Question: Yesterday, I have a problem with 'CGRectMake', which I already posted here: <URL>
It is caused by having Auto Layout enabled in my project, so I have disabled it. Case closed...but today, when I run my project on the 3.5 inch simulator I have a new problem - all of my textfield, buttons, etc. seems like a mess.
Everything has no proper space between them, unlike when I had Auto Layout enabled. Here's what it looks like:

Is this the consequences of not enabling Auto Layout? If so, what should I do to make constant space between textfield, space of label to navbar, etc?
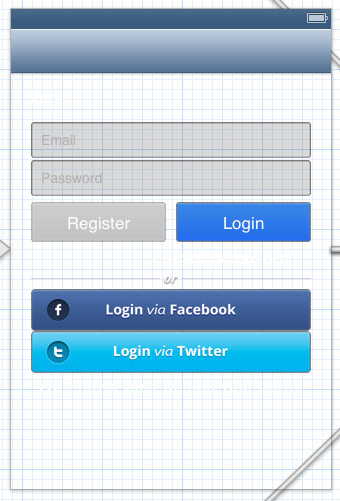
Answer: There is nothing i haven't been able to accomplish using autolayout. In my opinion if you don't use it you will go crazy.
I think the root of your problem is that in the question that suggested you disable autolayout it could have been fixed another way: Add any view manipulating code (resizing, etc) in viewDidLayoutSubviews in your view controller.